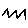
Label: zigzag